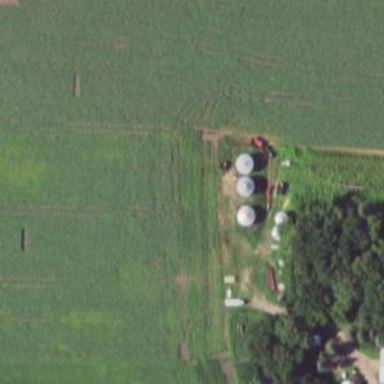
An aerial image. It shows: Silo.